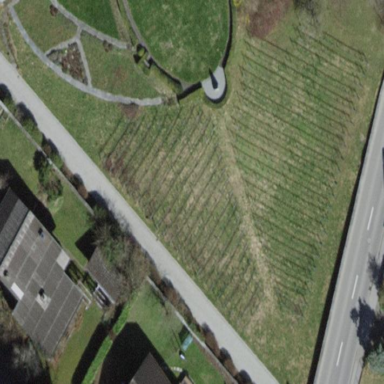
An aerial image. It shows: Vineyard growing grapes.